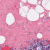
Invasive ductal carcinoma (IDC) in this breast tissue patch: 0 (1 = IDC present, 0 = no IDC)